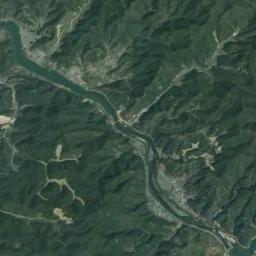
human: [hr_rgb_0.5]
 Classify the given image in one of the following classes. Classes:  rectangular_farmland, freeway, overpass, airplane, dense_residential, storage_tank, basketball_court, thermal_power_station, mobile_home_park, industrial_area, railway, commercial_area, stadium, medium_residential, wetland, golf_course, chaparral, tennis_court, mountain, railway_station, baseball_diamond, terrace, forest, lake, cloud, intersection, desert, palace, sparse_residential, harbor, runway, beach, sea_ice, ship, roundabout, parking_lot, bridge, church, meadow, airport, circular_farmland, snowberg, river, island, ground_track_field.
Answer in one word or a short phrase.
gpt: river